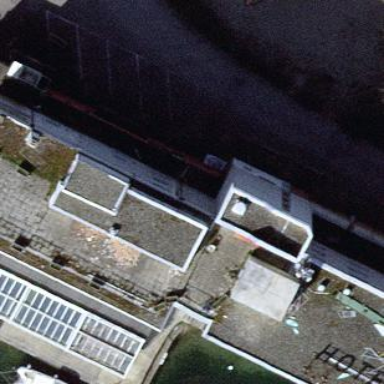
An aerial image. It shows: Part of building.